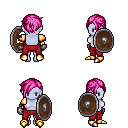
a pixel art fantasy rpg character, female body template, dark elf, purple skin, gold arm armor, red pants, pink pixie cut hairstyle, metal gloves, gold boots, shield, four views (front, back, left, right), 2x2 character sprite sheet, small pixel art, hard edges, no anti-aliasing